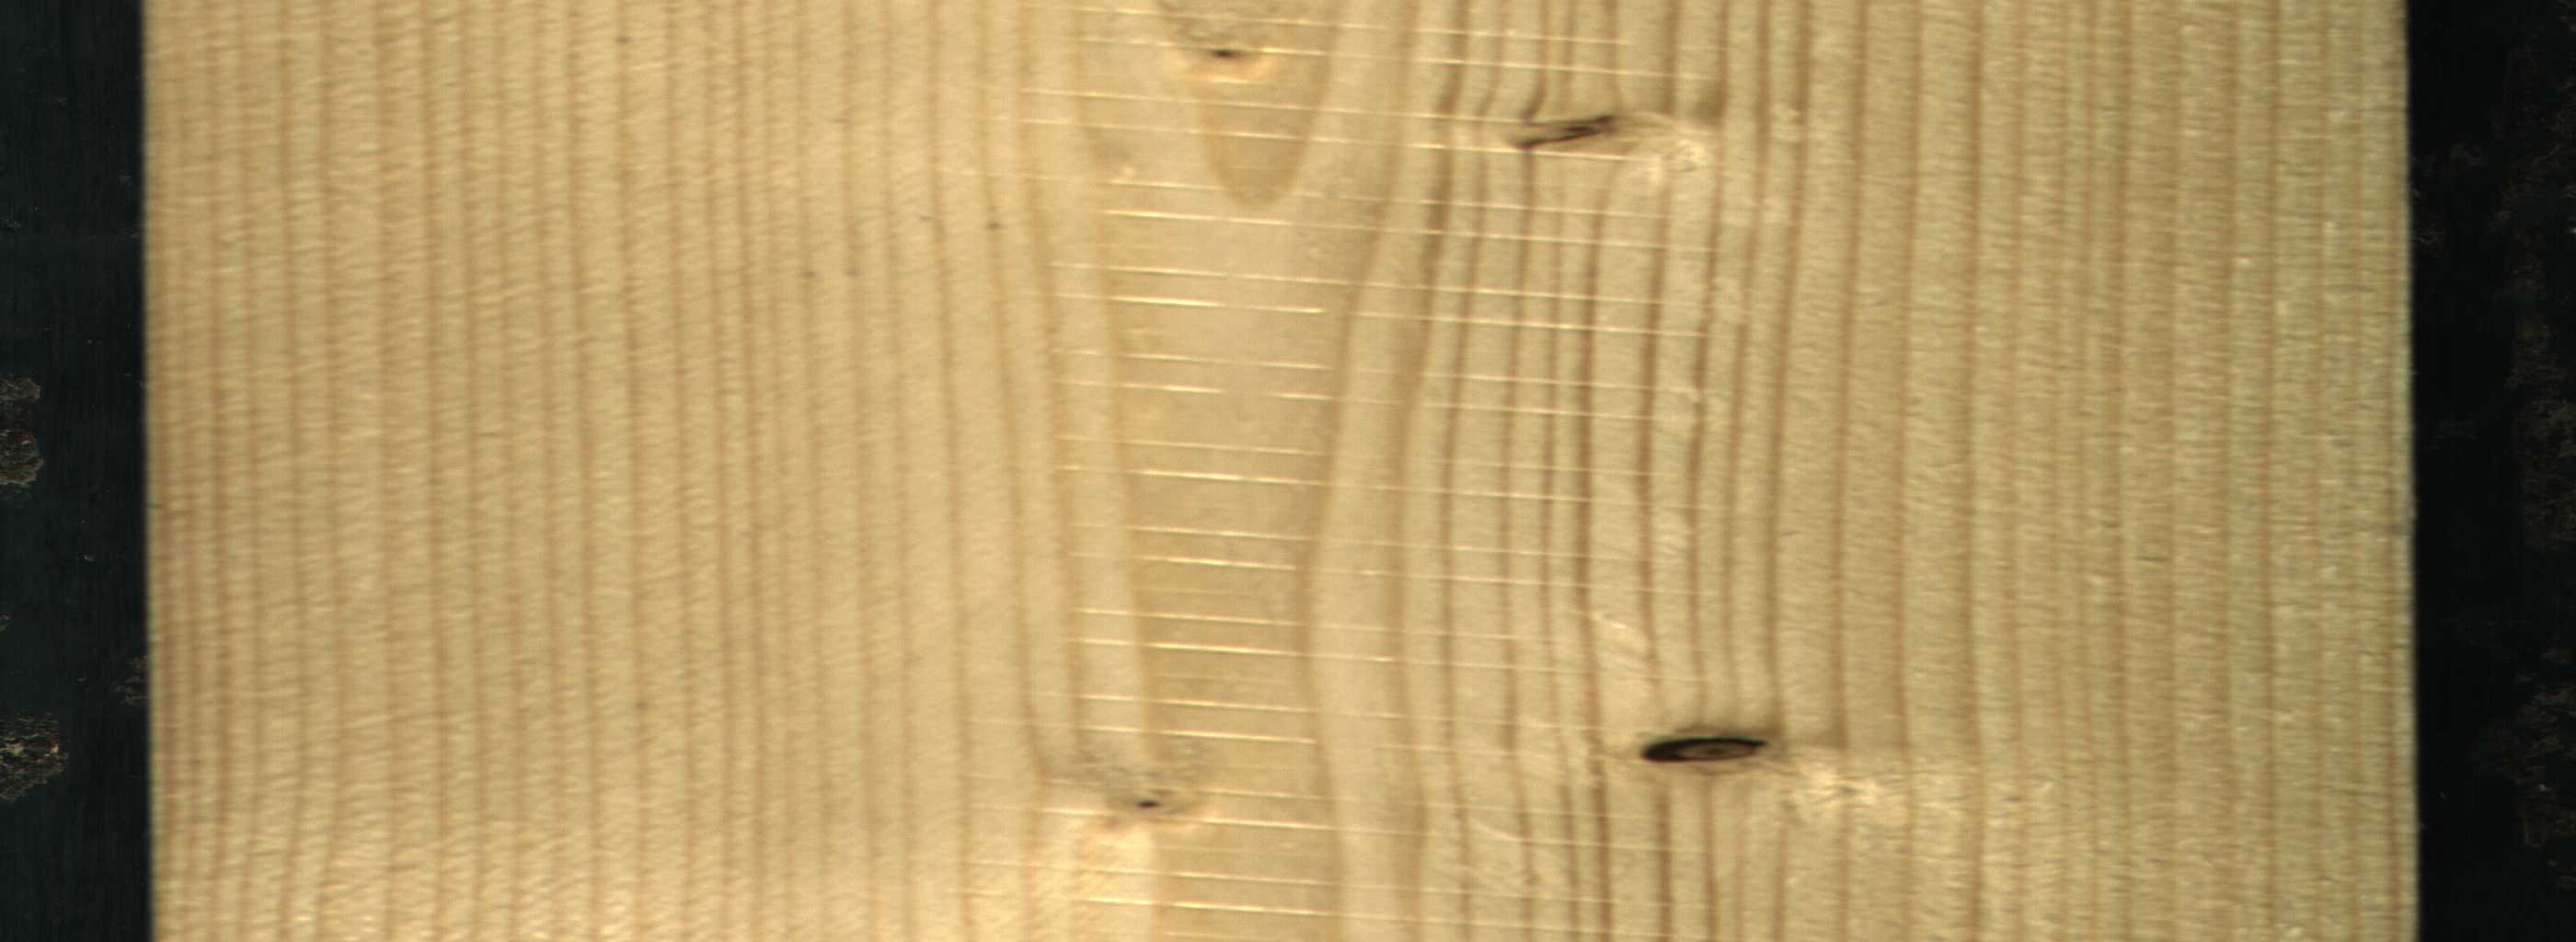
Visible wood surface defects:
Dead_Knot
Live_Knot